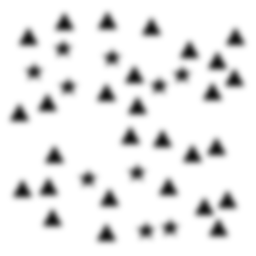
Squares: 0
Triangles: 28
Stars: 10
Total shapes: 38